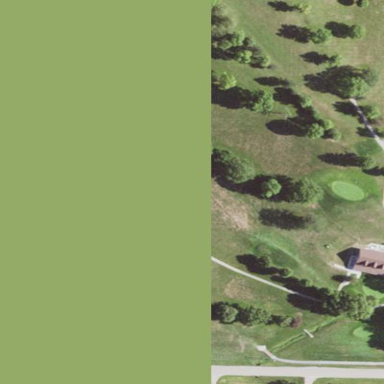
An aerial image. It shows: Golf course surrounded by greenery.